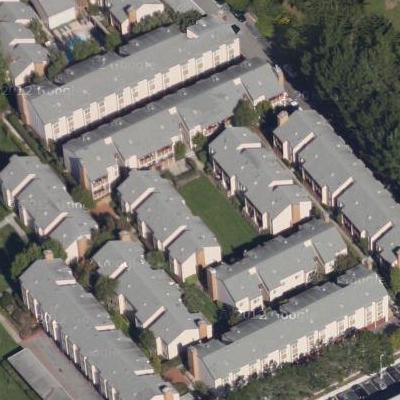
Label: Resident